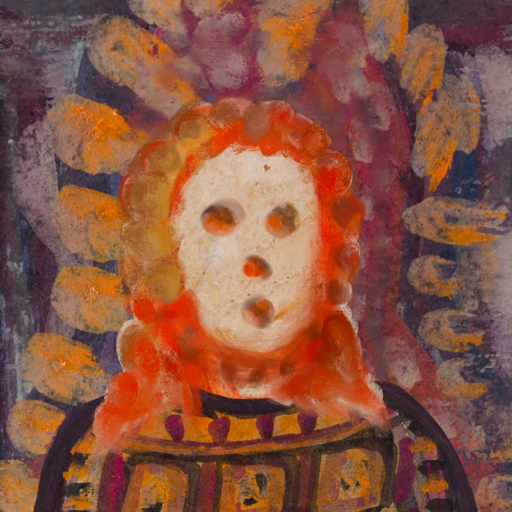
Background: Doll, Head And Neck Front: Rupkatha, Face Front: Rupkatha, Bust: Doll, Hair Front: Rupkatha, Head Accessory: Blank, Second Necklace: Blank, Necklace: Blank, Baby: Blank